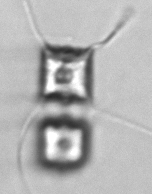
Label: Chaetoceros_didymus